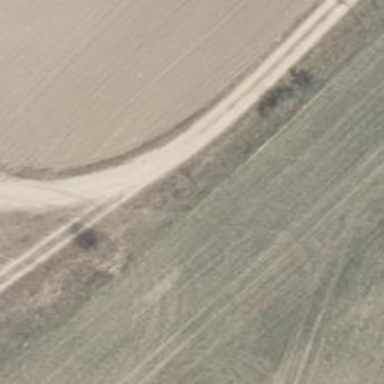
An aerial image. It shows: Track road with grade3 tracktype.